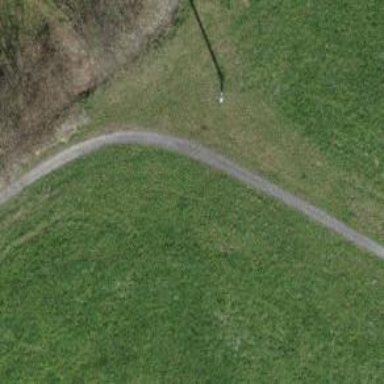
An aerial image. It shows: Path surfaced with fine gravel.